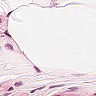
Metastatic tissue present: no